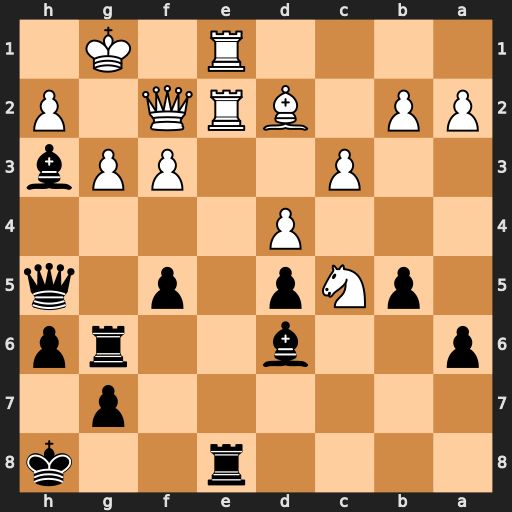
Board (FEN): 4r2k/6p1/p2b2rp/1pNp1p1q/3P4/2P2PPb/PP1BRQ1P/4R1K1
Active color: b
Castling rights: -
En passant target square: -
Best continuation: Rxe2 Rxe2 f4 Bxf4 Bxf4